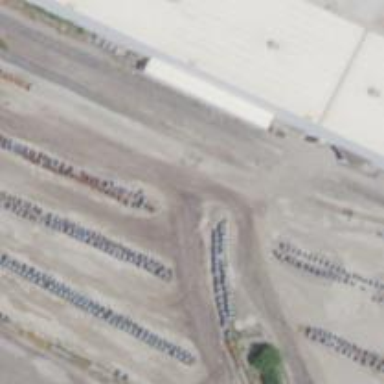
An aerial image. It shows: Railway yard used for servicing trains.